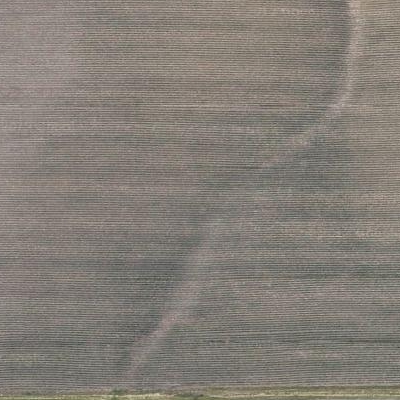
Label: bField